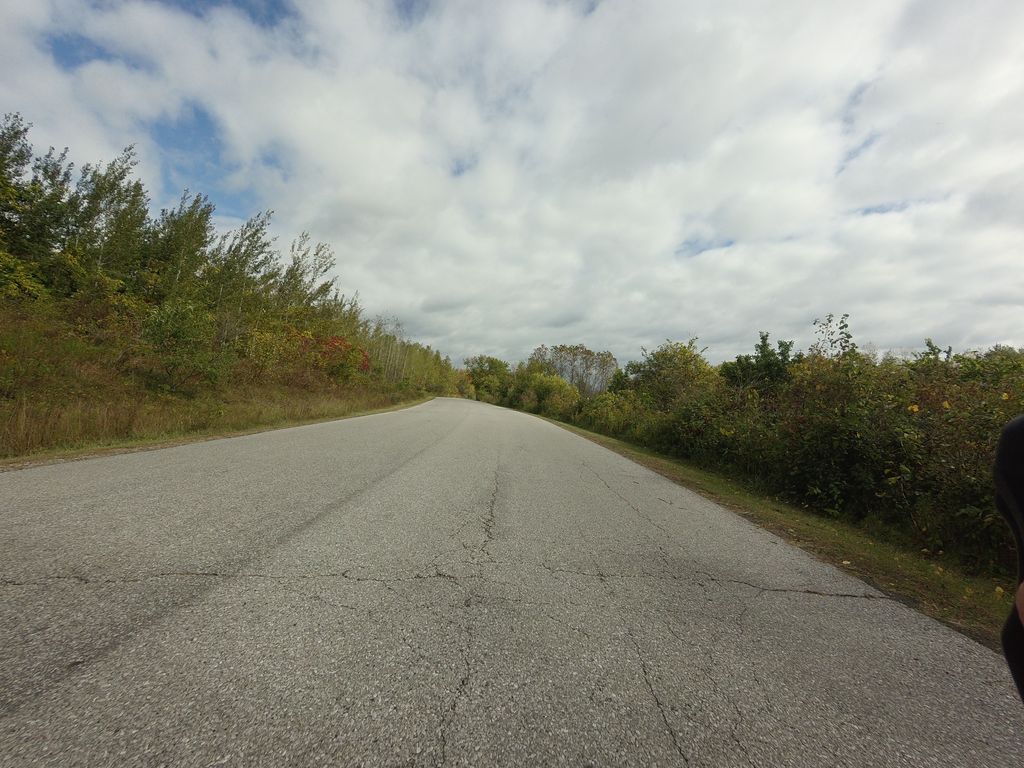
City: toronto